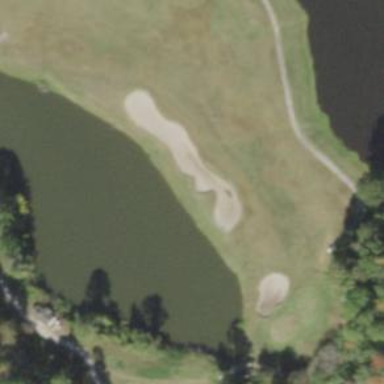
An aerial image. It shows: Golf bunker filled with sandy terrain.